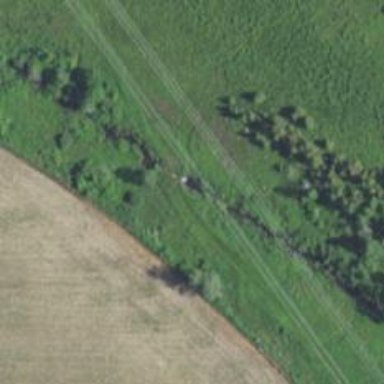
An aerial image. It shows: Culvert tunnel.